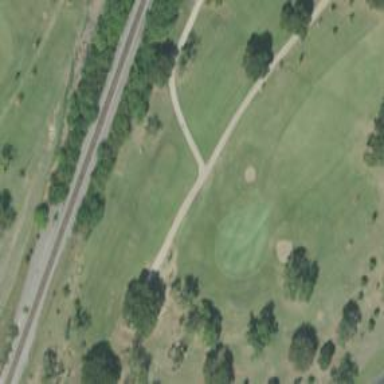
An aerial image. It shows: View of golf hole.